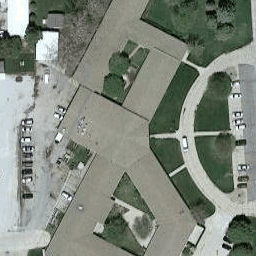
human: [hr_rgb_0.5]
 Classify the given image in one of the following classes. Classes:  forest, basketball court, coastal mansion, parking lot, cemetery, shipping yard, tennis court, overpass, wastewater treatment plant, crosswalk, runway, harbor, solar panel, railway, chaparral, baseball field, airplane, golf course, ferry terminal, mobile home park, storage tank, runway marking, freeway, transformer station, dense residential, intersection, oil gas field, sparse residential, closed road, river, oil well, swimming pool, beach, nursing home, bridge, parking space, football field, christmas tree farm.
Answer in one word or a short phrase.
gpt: nursing home